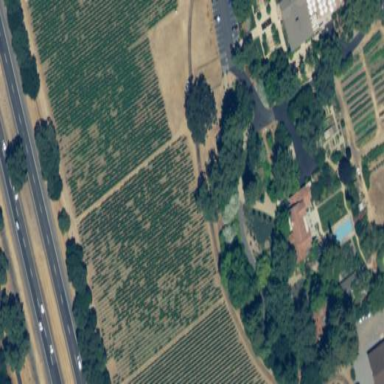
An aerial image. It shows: Vineyard growing wine grapes.